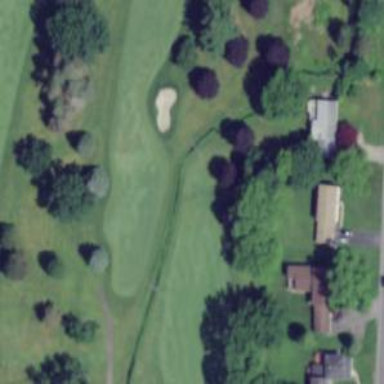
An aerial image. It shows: Path bridge over golf course.